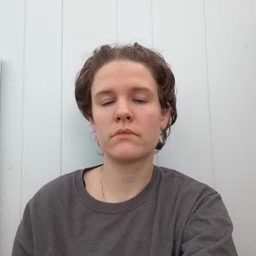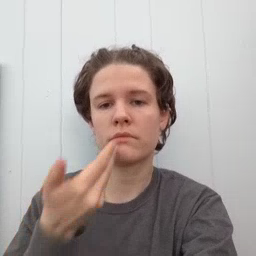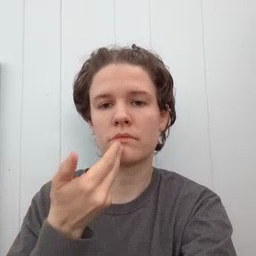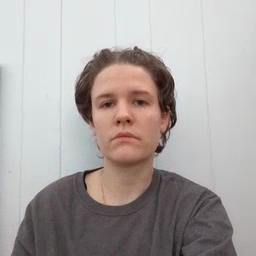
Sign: pizza